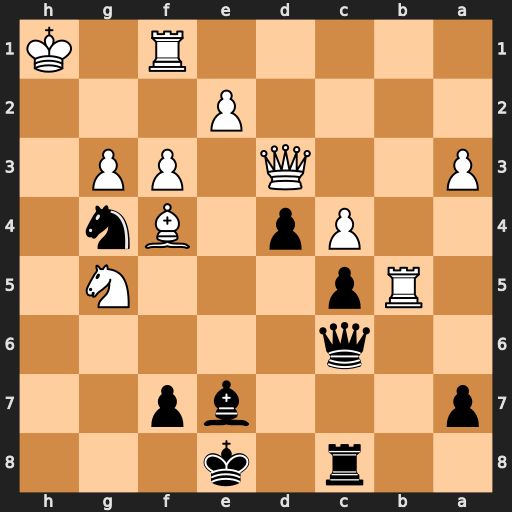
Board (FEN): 2r1k3/p3bp2/2q5/1Rp3N1/2Pp1Bn1/P2Q1PP1/4P3/5R1K
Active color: b
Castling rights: -
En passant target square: -
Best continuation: Qh6+ Nh3 Qxh3+ Kg1 Qh2#